The image shows the envelope spectrum of a rolling-element bearing's vibration signal, with the characteristic fault frequencies (BPFO outer race, BPFI inner race, BSF ball, FTF cage) marked as reference lines. What is the most likely bearing condition (normal, inner_race, outer_race, ball)?
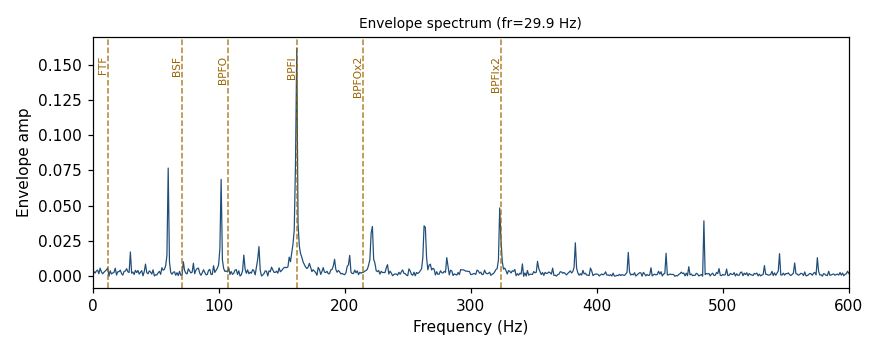
Answer: inner_race